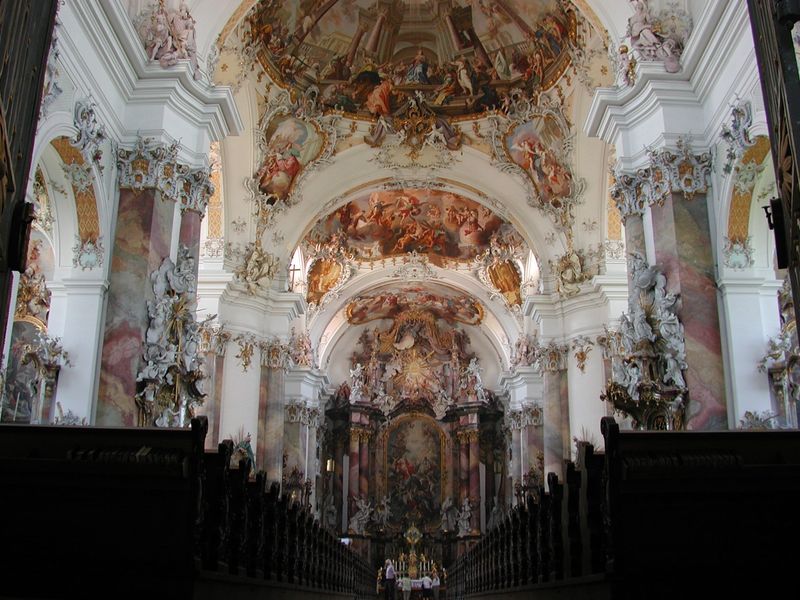
Titel: Ottobeuren, Klosterkirche
Künstler: Christoph Vogt
Standort: Ottobeuren, Klosterkirche (EU - D - Bayern)
Schlagwörter: gemälde, weiß, schmuck, säule, säulen, barock, kirche, gold, innen, rosa, farbe, pilaster, kuppel, ornamente, wandgemälde, foto, kreuz, altar, bänke, passau, deckengemälde, verzierungen, illusionistisch, flachkuppel, firche, il sotto